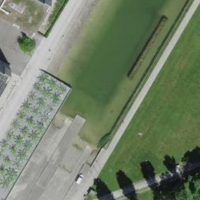
EUNIS habitat code: 53
Species observed at this site:
Corvus corone
Alcedo atthis
Sylvia borin
Aegithalos caudatus
Sylvia atricapilla
Spinus spinus
Poecile palustris
Larus michahellis
Ardea alba
Erithacus rubecula
Corythucha ciliata
Phoenicurus ochruros
Phoenicurus phoenicurus
Tringa nebularia
Periparus ater
Anas acuta
Cyanistes caeruleus
Sturnus vulgaris
Chloris chloris
Troglodytes troglodytes
Corvus frugilegus
Passer domesticus
Remiz pendulinus
Passer montanus
Turdus merula
Tachymarptis melba
Hirundo rustica
Mergus merganser
Milvus migrans
Milvus milvus
Turdus pilaris
Regulus regulus
Cinclus cinclus
Oriolus oriolus
Coccothraustes coccothraustes
Phylloscopus trochilus
Motacilla alba
Delichon urbicum
Certhia brachydactyla
Plegadis falcinellus
Podiceps cristatus
Turdus philomelos
Fulica atra
Anas crecca
Emberiza citrinella
Anthus spinoletta
Dendrocopos major
Buteo buteo
Turdus iliacus
Chroicocephalus ridibundus
Muscicapa striata
Phylloscopus collybita
Gallinula chloropus
Lymnocryptes minimus
Pica pica
Sitta europaea
Garrulus glandarius
Columba livia
Acrocephalus paludicola
Falco tinnunculus
Picus viridis
Acrocephalus scirpaceus
Ficedula hypoleuca
Motacilla cinerea
Anas platyrhynchos
Linaria cannabina
Aythya ferina
Streptopelia decaocto
Ciconia ciconia
Aythya fuligula
Fringilla coelebs
Regulus ignicapilla
Carduelis carduelis
Columba palumbus
Phalacrocorax carbo
Dryobates minor
Fringilla montifringilla
Parus major